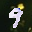
Label: 9